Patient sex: F
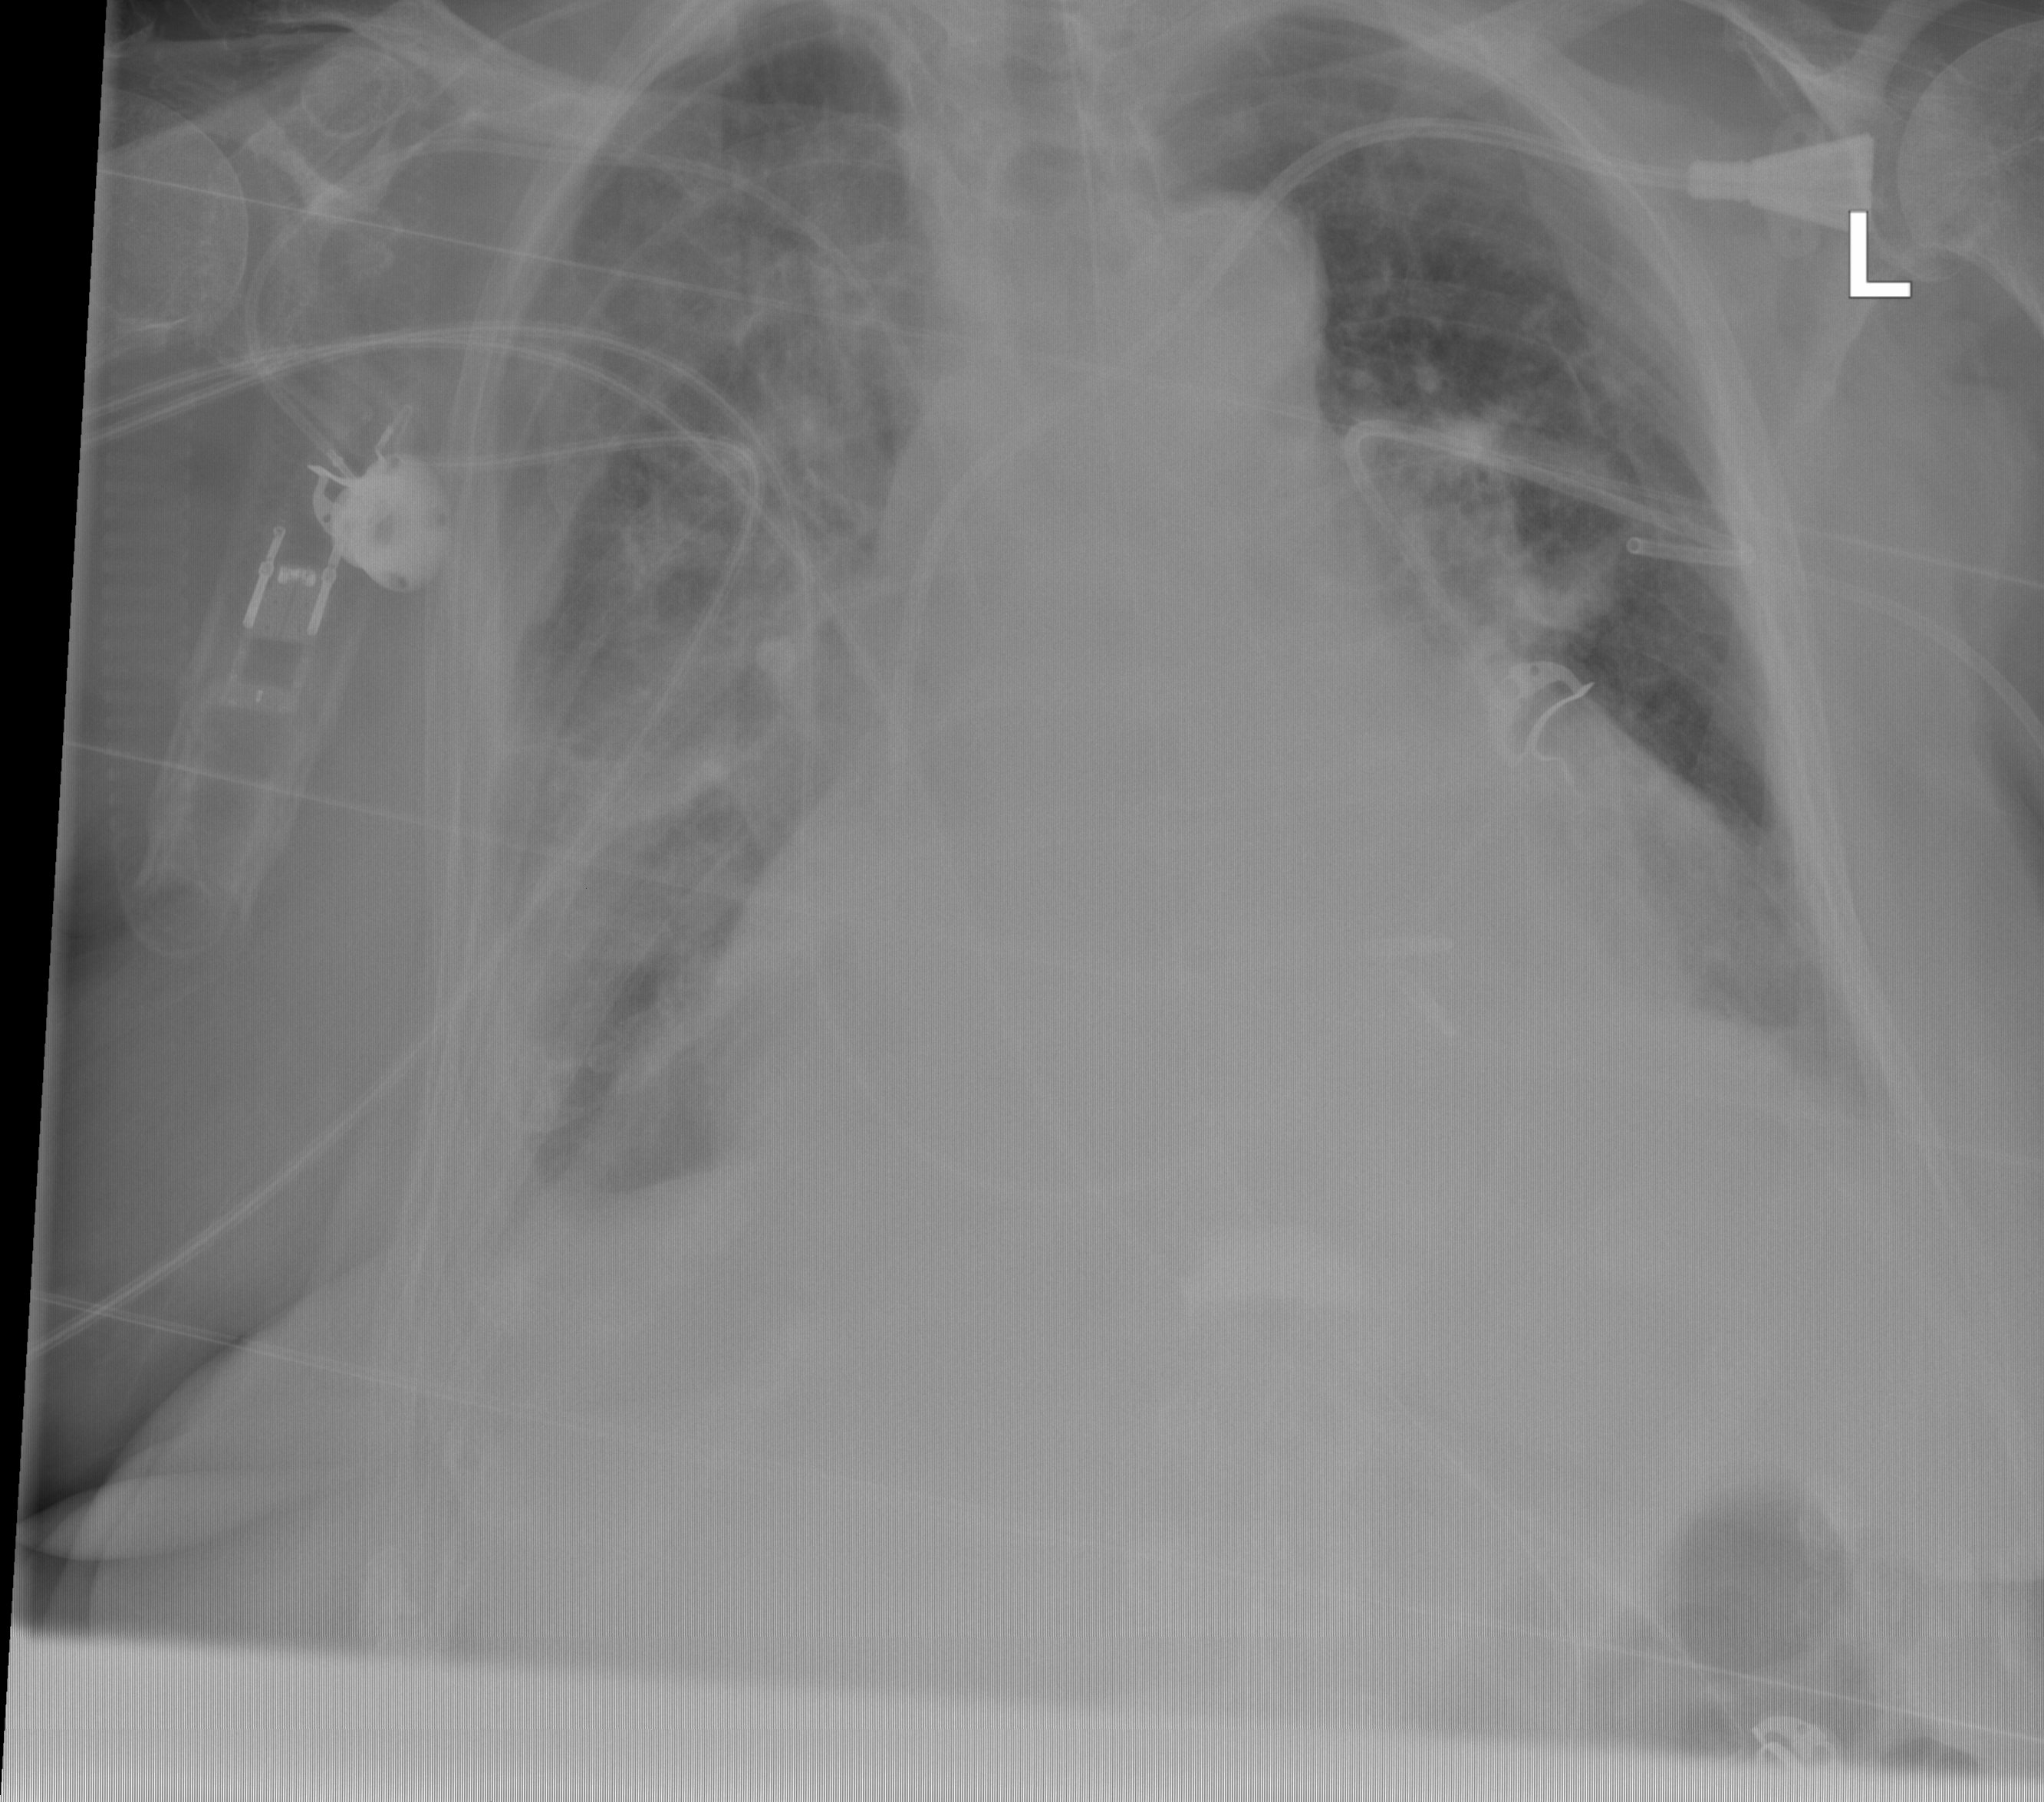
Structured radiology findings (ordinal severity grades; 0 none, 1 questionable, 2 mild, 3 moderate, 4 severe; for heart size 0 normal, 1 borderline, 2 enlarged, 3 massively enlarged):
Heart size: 3
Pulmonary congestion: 2
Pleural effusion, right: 2
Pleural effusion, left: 1
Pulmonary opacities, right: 3
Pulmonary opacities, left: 2
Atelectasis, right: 2
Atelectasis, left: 0